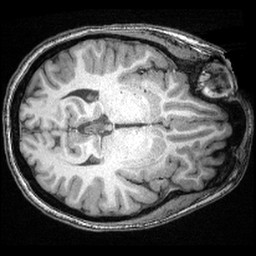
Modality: T1w
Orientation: axial
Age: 24
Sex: female
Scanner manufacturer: siemens
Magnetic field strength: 3 T
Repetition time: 2.4 s
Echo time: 0.00374 s